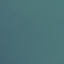
Label: SeaLake